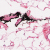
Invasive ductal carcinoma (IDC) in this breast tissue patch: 0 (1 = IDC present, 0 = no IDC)